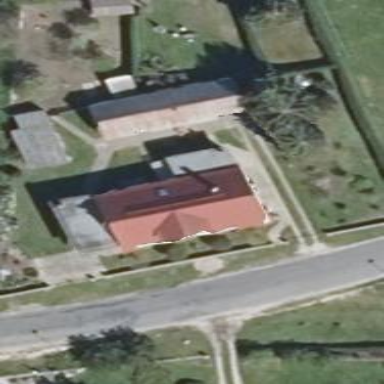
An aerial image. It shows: Grey house with flat roof.